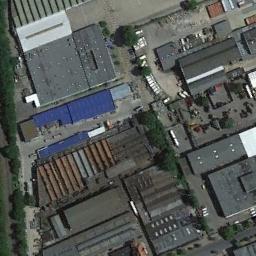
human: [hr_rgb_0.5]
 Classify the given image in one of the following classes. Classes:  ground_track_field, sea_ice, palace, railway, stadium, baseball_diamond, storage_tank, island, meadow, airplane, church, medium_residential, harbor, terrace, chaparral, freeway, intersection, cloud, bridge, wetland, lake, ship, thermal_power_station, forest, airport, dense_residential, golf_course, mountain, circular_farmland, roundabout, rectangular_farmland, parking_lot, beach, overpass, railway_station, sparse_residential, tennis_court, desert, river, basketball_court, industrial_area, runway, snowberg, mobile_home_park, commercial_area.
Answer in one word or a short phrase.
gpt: industrial_area